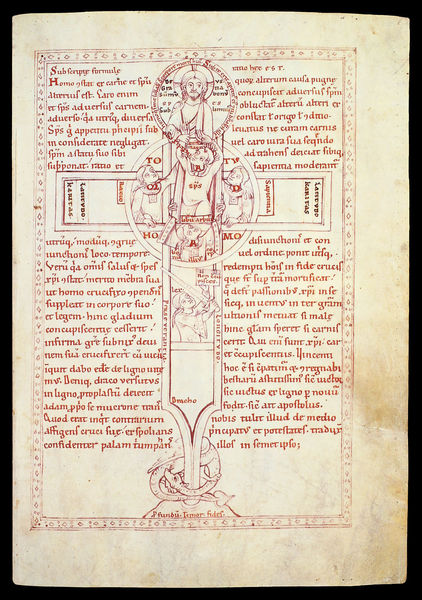
Titel: Dialogus de laudibus sanctae crucis
Standort: Herkunftsort: Regensburg (EU - D - B)
Institution: München, Bayerische Staatsbibliothek
Schlagwörter: gott, skizze, rot, ornament, bibel, mensch, rahmen, kirche, kreis, umrandung, engel, schrift, figuren, inschrift, buch, kreuz, seite, schwert, buchstabe, kreise, schlange, gebet, schematisch, schema, gestus, heiligenschein, nimbus, christus, jesus, jesus christus, fabelwesen, heiliger, heilige, jünger, heilig, drache, handschrift, erlöser, grundriss, latein, himmelsrichtung, buchmalerei, messias, gottessohn, minuskel, sohn gottes, christkind, mittalalter, christkönig, heilland, erretter, jesus von nazaret